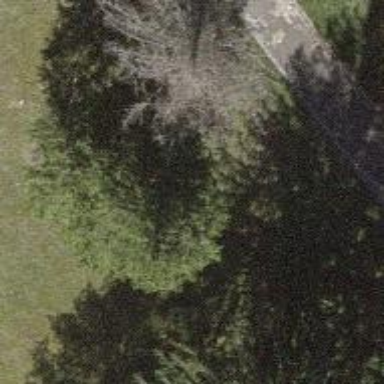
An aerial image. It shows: Urban tree with needle-leaved evergreen foliage.